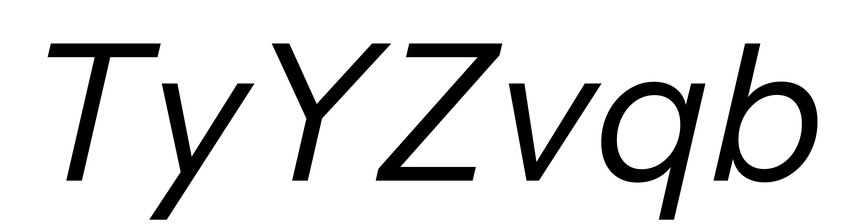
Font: InstrumentSans-Italic_Italic